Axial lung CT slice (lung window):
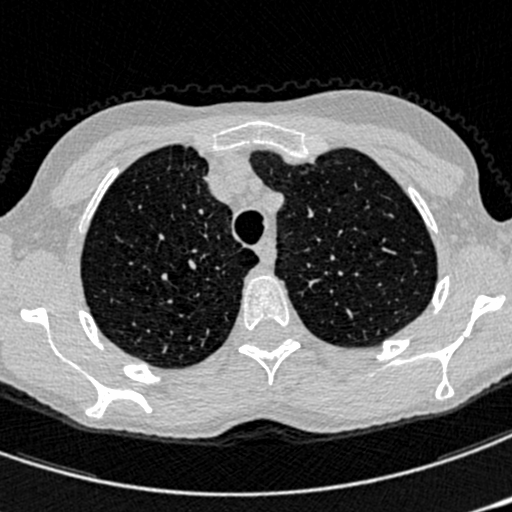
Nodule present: no